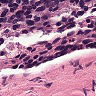
Metastatic tissue present: no